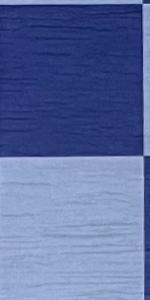
Label: Empty